Question: I don't have much experience with html, but I tried to make a simple table and I get extra cells in it, I don't know why.
Here is the code:
'''
<table border="1">
<tr>
<td colspan="5"> hi <td>
<td colspan="3"> hi <td>
</tr>
<tr>
<td colspan="3"> hi <td>
<td colspan="5"> hi <td>
</tr>
</table>
'''
I expect this to have two rows with 2 cells in each, in first row first cell is bigger, and in second row second cell is bigger. But for some reason I get 4 cells in each row, like this:
.
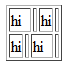
Answer: You didn't terminate your '<td>'.... You need a '</td>' at the end.
## Working Fiddle
<URL>
'''
<table border="1">
<tr>
<td colspan="5"> hi </td>
<td colspan="3"> hi </td>
</tr>
<tr>
<td colspan="3"> hi </td>
<td colspan="5"> hi </td>
</tr>
</table>
'''
## Furthermore
If you want it to look like you'd expect, you will have to set some widths on your td's like I did in the fiddle.